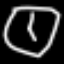
Label: clock